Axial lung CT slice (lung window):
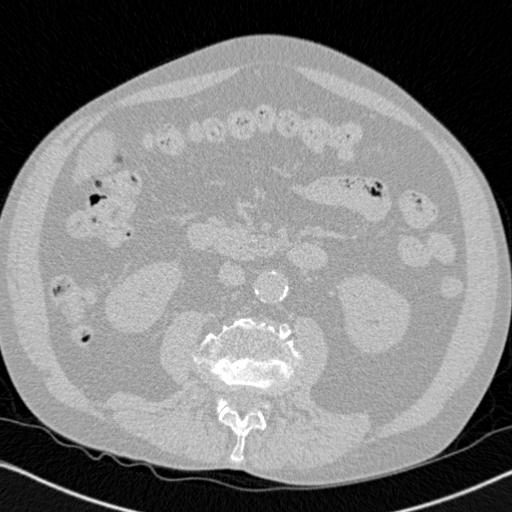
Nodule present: no